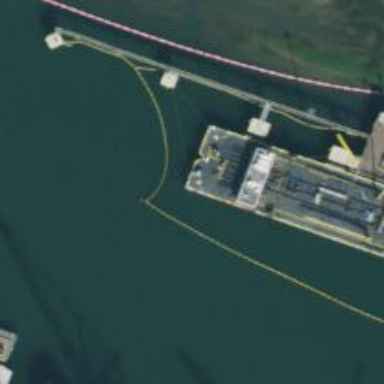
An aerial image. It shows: Dock located along the waterway.